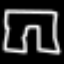
Label: pants